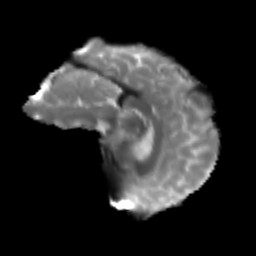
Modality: T2w
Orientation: sagittal
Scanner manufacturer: siemens
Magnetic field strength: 3 T
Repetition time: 3.6 s
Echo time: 0.092 s